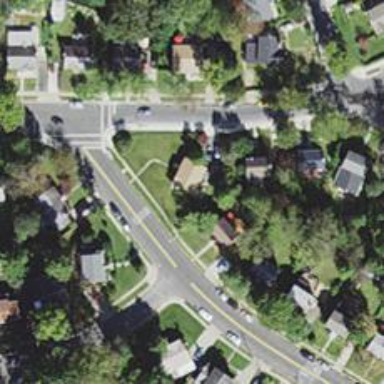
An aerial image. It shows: Neighborhood.